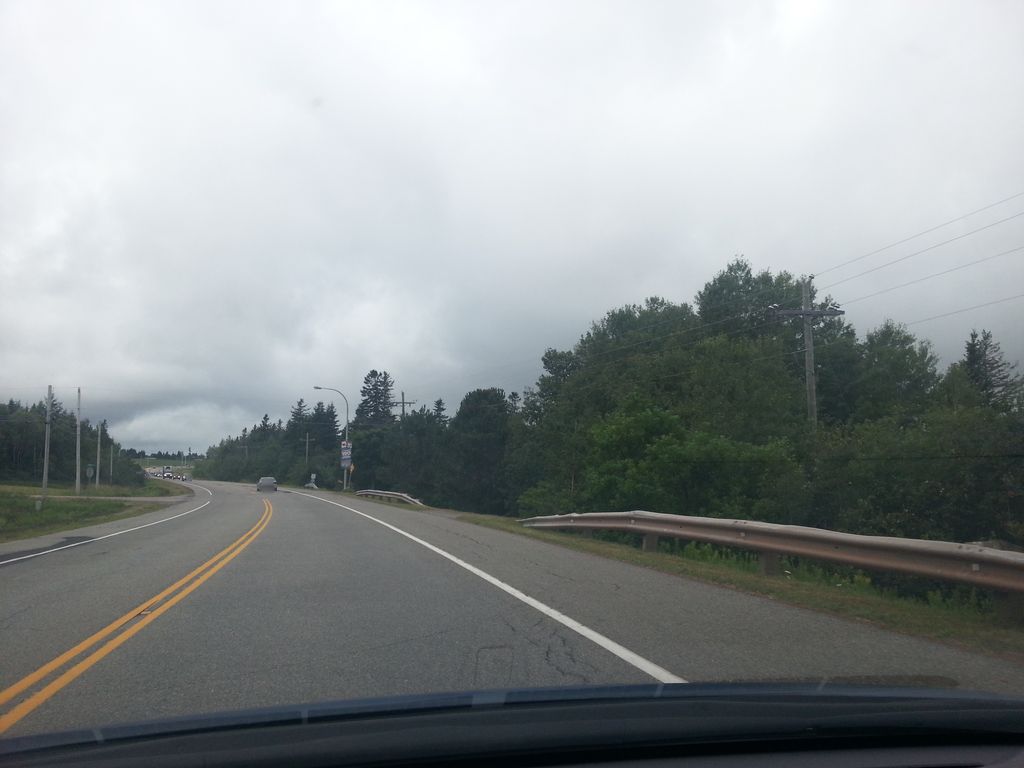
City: charlottetown